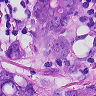
Metastatic tissue present: yes